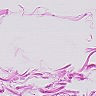
Metastatic tissue present: no